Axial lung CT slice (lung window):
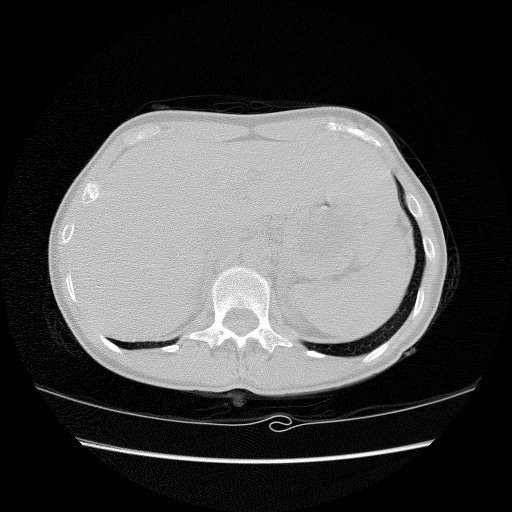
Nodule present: no